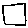
Label: square